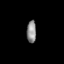
Tissue: prostate
Cell type: T cells
Senescence score: 0.732
Nuclear area (px): 203
Mean DAPI intensity: 143.404